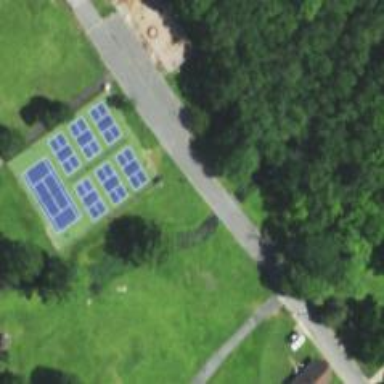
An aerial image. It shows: Asphalt tennis court on pitch.